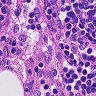
Metastatic tissue present: no